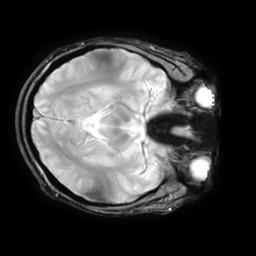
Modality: T2starw
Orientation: axial
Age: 24
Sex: male
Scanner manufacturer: ge
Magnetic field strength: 3 T
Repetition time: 0.65 s
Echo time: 0.02 s